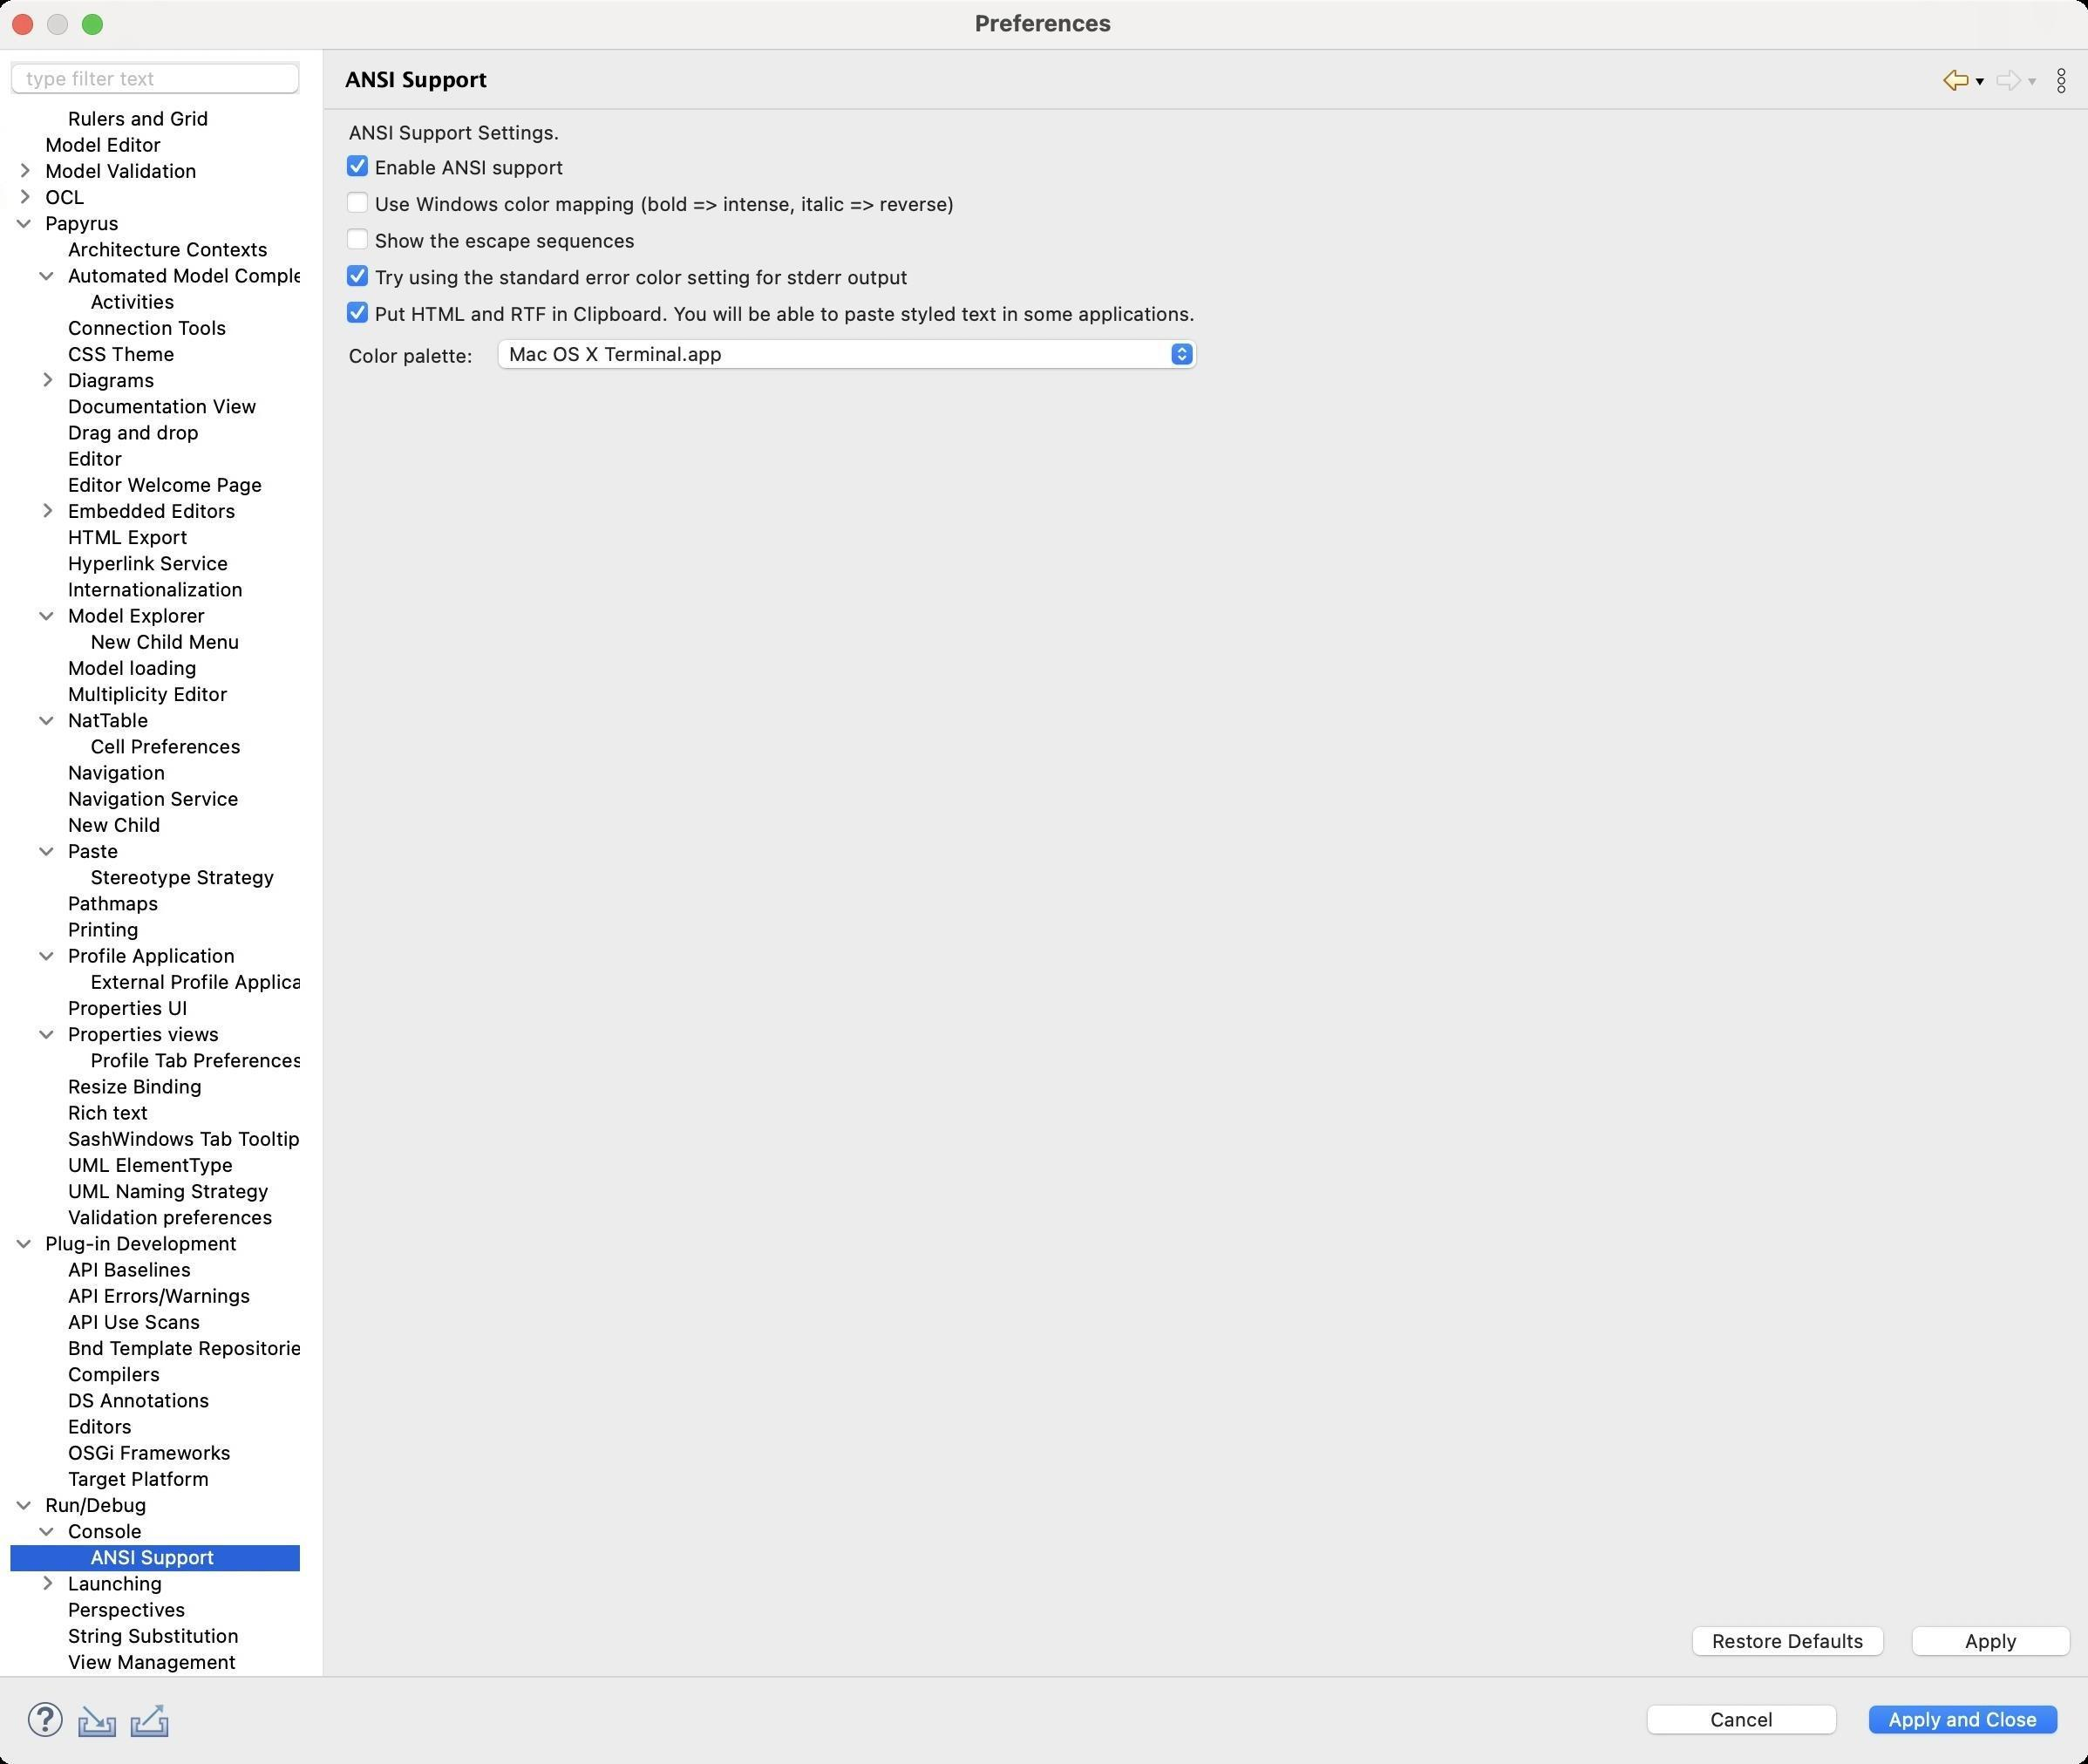
Accessibility tree:
{"name": "Preferences", "role": "AXWindow", "description": null, "role_description": "standard window", "value": null, "position": "480.00;38.00", "size": "1199;1012", "children": [{"name": "Apply_and_Close", "role": "AXButton", "description": null, "role_description": "button", "value": null, "position": "1067.00;974.00", "size": "120;27", "children": []}, {"name": "Cancel", "role": "AXButton", "description": null, "role_description": "button", "value": null, "position": "940.00;974.00", "size": "120;27", "children": []}, {"name": null, "role": "AXToolbar", "description": null, "role_description": "toolbar", "value": null, "position": "12.00;972.00", "size": "90;30", "children": [{"name": "Help", "role": "AXCheckBox", "description": null, "role_description": "checkbox", "value": 0, "position": "12.00;972.00", "size": "30;30", "children": []}, {"name": "Import", "role": "AXButton", "description": null, "role_description": "button", "value": null, "position": "42.00;972.00", "size": "30;30", "children": []}, {"name": "Export", "role": "AXButton", "description": null, "role_description": "button", "value": null, "position": "72.00;972.00", "size": "30;30", "children": []}]}, {"name": null, "role": "AXScrollArea", "description": null, "role_description": "scroll area", "value": null, "position": "199.00;69.00", "size": "995;887", "children": [{"name": "Apply", "role": "AXButton", "description": null, "role_description": "button", "value": null, "position": "1092.00;929.00", "size": "102;27", "children": []}, {"name": "Restore_Defaults", "role": "AXButton", "description": null, "role_description": "button", "value": null, "position": "966.00;929.00", "size": "121;27", "children": []}, {"name": null, "role": "AXPopUpButton", "description": null, "role_description": "pop up button", "value": "Mac OS X Terminal.app", "position": "283.00;193.00", "size": "408;22", "children": []}, {"name": null, "role": "AXStaticText", "description": null, "role_description": "text", "value": "Color palette:", "position": "199.00;197.00", "size": "76;14", "children": []}, {"name": "Put_HTML_and_RTF_in_Clipboard._You_will_be_able_to_paste_styled_text_in_some_applications.", "role": "AXCheckBox", "description": null, "role_description": "checkbox", "value": 1, "position": "199.00;172.00", "size": "492;16", "children": []}, {"name": "Try_using_the_standard_error_color_setting_for_stderr_output", "role": "AXCheckBox", "description": null, "role_description": "checkbox", "value": 1, "position": "199.00;151.00", "size": "327;16", "children": []}, {"name": "Show_the_escape_sequences", "role": "AXCheckBox", "description": null, "role_description": "checkbox", "value": 0, "position": "199.00;130.00", "size": "171;16", "children": []}, {"name": "Use_Windows_color_mapping_(bold_=>_intense,_italic_=>_reverse)", "role": "AXCheckBox", "description": null, "role_description": "checkbox", "value": 0, "position": "199.00;109.00", "size": "354;16", "children": []}, {"name": "Enable_ANSI_support", "role": "AXCheckBox", "description": null, "role_description": "checkbox", "value": 1, "position": "199.00;88.00", "size": "130;16", "children": []}, {"name": null, "role": "AXStaticText", "description": null, "role_description": "text", "value": "ANSI Support Settings.", "position": "199.00;69.00", "size": "995;14", "children": []}]}, {"name": null, "role": "AXToolbar", "description": "", "role_description": "toolbar", "value": null, "position": "1112.00;35.00", "size": "82;22", "children": [{"name": "Back_to_Console", "role": "AXMenuButton", "description": null, "role_description": "menu button", "value": null, "position": "1112.00;35.00", "size": "22;22", "children": []}, {"name": "Forward", "role": "AXMenuButton", "description": null, "role_description": "menu button", "value": null, "position": "1142.00;35.00", "size": "22;22", "children": []}, {"name": "Additional_Dialog_Actions", "role": "AXButton", "description": null, "role_description": "button", "value": null, "position": "1172.00;35.00", "size": "22;22", "children": []}]}, {"name": null, "role": "AXStaticText", "description": "", "role_description": "text", "value": "ANSI Support", "position": "196.00;35.00", "size": "909;21", "children": []}, {"name": null, "role": "AXSplitter", "description": null, "role_description": "splitter", "value": 180, "position": "180.00;28.00", "size": "5;933", "children": []}, {"name": null, "role": "AXScrollArea", "description": null, "role_description": "scroll area", "value": null, "position": "7.00;59.00", "size": "166;902", "children": [{"name": null, "role": "AXOutline", "description": null, "role_description": "outline", "value": null, "position": "7.00;-629.00", "size": "217;1605", "children": [{"name": null, "role": "AXRow", "description": null, "role_description": "outline row", "value": null, "position": "7.00;-629.00", "size": "217;15", "children": [{"name": null, "role": "AXGroup", "description": null, "role_description": "group", "value": null, "position": "7.00;-629.00", "size": "217;15", "children": [{"name": null, "role": "AXDisclosureTriangle", "description": null, "role_description": "disclosure triangle", "value": 0, "position": "9.00;-629.00", "size": "12;14", "children": []}, {"name": null, "role": "AXStaticText", "description": null, "role_description": "text", "value": "General", "position": "25.00;-629.00", "size": "198;14", "children": []}]}]}, {"name": null, "role": "AXRow", "description": null, "role_description": "outline row", "value": null, "position": "7.00;-614.00", "size": "217;15", "children": [{"name": null, "role": "AXGroup", "description": null, "role_description": "group", "value": null, "position": "7.00;-614.00", "size": "217;15", "children": [{"name": null, "role": "AXDisclosureTriangle", "description": null, "role_description": "disclosure triangle", "value": 0, "position": "9.00;-614.00", "size": "12;14", "children": []}, {"name": null, "role": "AXStaticText", "description": null, "role_description": "text", "value": "Alf", "position": "25.00;-614.00", "size": "198;14", "children": []}]}]}, {"name": null, "role": "AXRow", "description": null, "role_description": "outline row", "value": null, "position": "7.00;-599.00", "size": "217;15", "children": [{"name": null, "role": "AXGroup", "description": null, "role_description": "group", "value": null, "position": "7.00;-599.00", "size": "217;15", "children": [{"name": null, "role": "AXDisclosureTriangle", "description": null, "role_description": "disclosure triangle", "value": 0, "position": "9.00;-599.00", "size": "12;14", "children": []}, {"name": null, "role": "AXStaticText", "description": null, "role_description": "text", "value": "Ant", "position": "25.00;-599.00", "size": "198;14", "children": []}]}]}, {"name": null, "role": "AXRow", "description": null, "role_description": "outline row", "value": null, "position": "7.00;-584.00", "size": "217;15", "children": [{"name": null, "role": "AXGroup", "description": null, "role_description": "group", "value": null, "position": "7.00;-584.00", "size": "217;15", "children": [{"name": null, "role": "AXDisclosureTriangle", "description": null, "role_description": "disclosure triangle", "value": 0, "position": "9.00;-584.00", "size": "12;14", "children": []}, {"name": null, "role": "AXStaticText", "description": null, "role_description": "text", "value": "Context", "position": "25.00;-584.00", "size": "198;14", "children": []}]}]}, {"name": null, "role": "AXRow", "description": null, "role_description": "outline row", "value": null, "position": "7.00;-569.00", "size": "217;15", "children": [{"name": null, "role": "AXGroup", "description": null, "role_description": "group", "value": null, "position": "7.00;-569.00", "size": "217;15", "children": [{"name": null, "role": "AXDisclosureTriangle", "description": null, "role_description": "disclosure triangle", "value": 0, "position": "9.00;-569.00", "size": "12;14", "children": []}, {"name": null, "role": "AXStaticText", "description": null, "role_description": "text", "value": "CSS", "position": "25.00;-569.00", "size": "198;14", "children": []}]}]}, {"name": null, "role": "AXRow", "description": null, "role_description": "outline row", "value": null, "position": "7.00;-554.00", "size": "217;15", "children": [{"name": null, "role": "AXGroup", "description": null, "role_description": "group", "value": null, "position": "7.00;-554.00", "size": "217;15", "children": [{"name": null, "role": "AXDisclosureTriangle", "description": null, "role_description": "disclosure triangle", "value": 0, "position": "9.00;-554.00", "size": "12;14", "children": []}, {"name": null, "role": "AXStaticText", "description": null, "role_description": "text", "value": "EMF Compare", "position": "25.00;-554.00", "size": "198;14", "children": []}]}]}, {"name": null, "role": "AXRow", "description": null, "role_description": "outline row", "value": null, "position": "7.00;-539.00", "size": "217;15", "children": [{"name": null, "role": "AXGroup", "description": null, "role_description": "group", "value": null, "position": "7.00;-539.00", "size": "217;15", "children": [{"name": null, "role": "AXDisclosureTriangle", "description": null, "role_description": "disclosure triangle", "value": 0, "position": "9.00;-539.00", "size": "12;14", "children": []}, {"name": null, "role": "AXStaticText", "description": null, "role_description": "text", "value": "Help", "position": "25.00;-539.00", "size": "198;14", "children": []}]}]}, {"name": null, "role": "AXRow", "description": null, "role_description": "outline row", "value": null, "position": "7.00;-524.00", "size": "217;15", "children": [{"name": null, "role": "AXGroup", "description": null, "role_description": "group", "value": null, "position": "7.00;-524.00", "size": "217;15", "children": [{"name": null, "role": "AXDisclosureTriangle", "description": null, "role_description": "disclosure triangle", "value": 0, "position": "9.00;-524.00", "size": "12;14", "children": []}, {"name": null, "role": "AXStaticText", "description": null, "role_description": "text", "value": "Install/Update", "position": "25.00;-524.00", "size": "198;14", "children": []}]}]}, {"name": null, "role": "AXRow", "description": null, "role_description": "outline row", "value": null, "position": "7.00;-509.00", "size": "217;15", "children": [{"name": null, "role": "AXGroup", "description": null, "role_description": "group", "value": null, "position": "7.00;-509.00", "size": "217;15", "children": [{"name": null, "role": "AXDisclosureTriangle", "description": null, "role_description": "disclosure triangle", "value": 1, "position": "9.00;-509.00", "size": "12;14", "children": []}, {"name": null, "role": "AXStaticText", "description": null, "role_description": "text", "value": "Java", "position": "25.00;-509.00", "size": "198;14", "children": []}]}]}, {"name": null, "role": "AXRow", "description": null, "role_description": "outline row", "value": null, "position": "7.00;-494.00", "size": "217;15", "children": [{"name": null, "role": "AXGroup", "description": null, "role_description": "group", "value": null, "position": "7.00;-494.00", "size": "217;15", "children": [{"name": null, "role": "AXDisclosureTriangle", "description": null, "role_description": "disclosure triangle", "value": 0, "position": "22.00;-494.00", "size": "12;14", "children": []}, {"name": null, "role": "AXStaticText", "description": null, "role_description": "text", "value": "Appearance", "position": "38.00;-494.00", "size": "185;14", "children": []}]}]}, {"name": null, "role": "AXRow", "description": null, "role_description": "outline row", "value": null, "position": "7.00;-479.00", "size": "217;15", "children": [{"name": null, "role": "AXGroup", "description": null, "role_description": "group", "value": null, "position": "7.00;-479.00", "size": "217;15", "children": [{"name": null, "role": "AXDisclosureTriangle", "description": null, "role_description": "disclosure triangle", "value": 0, "position": "22.00;-479.00", "size": "12;14", "children": []}, {"name": null, "role": "AXStaticText", "description": null, "role_description": "text", "value": "Build Path", "position": "38.00;-479.00", "size": "185;14", "children": []}]}]}, {"name": null, "role": "AXRow", "description": null, "role_description": "outline row", "value": null, "position": "7.00;-464.00", "size": "217;15", "children": [{"name": null, "role": "AXStaticText", "description": null, "role_description": "text", "value": "Bytecode Outline", "position": "38.00;-464.00", "size": "185;14", "children": []}]}, {"name": null, "role": "AXRow", "description": null, "role_description": "outline row", "value": null, "position": "7.00;-449.00", "size": "217;15", "children": [{"name": null, "role": "AXGroup", "description": null, "role_description": "group", "value": null, "position": "7.00;-449.00", "size": "217;15", "children": [{"name": null, "role": "AXDisclosureTriangle", "description": null, "role_description": "disclosure triangle", "value": 0, "position": "22.00;-449.00", "size": "12;14", "children": []}, {"name": null, "role": "AXStaticText", "description": null, "role_description": "text", "value": "Code Style", "position": "38.00;-449.00", "size": "185;14", "children": []}]}]}, {"name": null, "role": "AXRow", "description": null, "role_description": "outline row", "value": null, "position": "7.00;-434.00", "size": "217;15", "children": [{"name": null, "role": "AXGroup", "description": null, "role_description": "group", "value": null, "position": "7.00;-434.00", "size": "217;15", "children": [{"name": null, "role": "AXDisclosureTriangle", "description": null, "role_description": "disclosure triangle", "value": 1, "position": "22.00;-434.00", "size": "12;14", "children": []}, {"name": null, "role": "AXStaticText", "description": null, "role_description": "text", "value": "Compiler", "position": "38.00;-434.00", "size": "185;14", "children": []}]}]}, {"name": null, "role": "AXRow", "description": null, "role_description": "outline row", "value": null, "position": "7.00;-419.00", "size": "217;15", "children": [{"name": null, "role": "AXStaticText", "description": null, "role_description": "text", "value": "Building", "position": "51.00;-419.00", "size": "172;14", "children": []}]}, {"name": null, "role": "AXRow", "description": null, "role_description": "outline row", "value": null, "position": "7.00;-404.00", "size": "217;15", "children": [{"name": null, "role": "AXStaticText", "description": null, "role_description": "text", "value": "Errors/Warnings", "position": "51.00;-404.00", "size": "172;14", "children": []}]}, {"name": null, "role": "AXRow", "description": null, "role_description": "outline row", "value": null, "position": "7.00;-389.00", "size": "217;15", "children": [{"name": null, "role": "AXStaticText", "description": null, "role_description": "text", "value": "Javadoc", "position": "51.00;-389.00", "size": "172;14", "children": []}]}, {"name": null, "role": "AXRow", "description": null, "role_description": "outline row", "value": null, "position": "7.00;-374.00", "size": "217;15", "children": [{"name": null, "role": "AXStaticText", "description": null, "role_description": "text", "value": "Task Tags", "position": "51.00;-374.00", "size": "172;14", "children": []}]}, {"name": null, "role": "AXRow", "description": null, "role_description": "outline row", "value": null, "position": "7.00;-359.00", "size": "217;15", "children": [{"name": null, "role": "AXGroup", "description": null, "role_description": "group", "value": null, "position": "7.00;-359.00", "size": "217;15", "children": [{"name": null, "role": "AXDisclosureTriangle", "description": null, "role_description": "disclosure triangle", "value": 1, "position": "22.00;-359.00", "size": "12;14", "children": []}, {"name": null, "role": "AXStaticText", "description": null, "role_description": "text", "value": "Debug", "position": "38.00;-359.00", "size": "185;14", "children": []}]}]}, {"name": null, "role": "AXRow", "description": null, "role_description": "outline row", "value": null, "position": "7.00;-344.00", "size": "217;15", "children": [{"name": null, "role": "AXStaticText", "description": null, "role_description": "text", "value": "Detail Formatters", "position": "51.00;-344.00", "size": "172;14", "children": []}]}, {"name": null, "role": "AXRow", "description": null, "role_description": "outline row", "value": null, "position": "7.00;-329.00", "size": "217;15", "children": [{"name": null, "role": "AXStaticText", "description": null, "role_description": "text", "value": "Heap Walking", "position": "51.00;-329.00", "size": "172;14", "children": []}]}, {"name": null, "role": "AXRow", "description": null, "role_description": "outline row", "value": null, "position": "7.00;-314.00", "size": "217;15", "children": [{"name": null, "role": "AXStaticText", "description": null, "role_description": "text", "value": "Logical Structures", "position": "51.00;-314.00", "size": "172;14", "children": []}]}, {"name": null, "role": "AXRow", "description": null, "role_description": "outline row", "value": null, "position": "7.00;-299.00", "size": "217;15", "children": [{"name": null, "role": "AXStaticText", "description": null, "role_description": "text", "value": "Primitive Display Options", "position": "51.00;-299.00", "size": "172;14", "children": []}]}, {"name": null, "role": "AXRow", "description": null, "role_description": "outline row", "value": null, "position": "7.00;-284.00", "size": "217;15", "children": [{"name": null, "role": "AXStaticText", "description": null, "role_description": "text", "value": "Step Filtering", "position": "51.00;-284.00", "size": "172;14", "children": []}]}, {"name": null, "role": "AXRow", "description": null, "role_description": "outline row", "value": null, "position": "7.00;-269.00", "size": "217;15", "children": [{"name": null, "role": "AXGroup", "description": null, "role_description": "group", "value": null, "position": "7.00;-269.00", "size": "217;15", "children": [{"name": null, "role": "AXDisclosureTriangle", "description": null, "role_description": "disclosure triangle", "value": 1, "position": "22.00;-269.00", "size": "12;14", "children": []}, {"name": null, "role": "AXStaticText", "description": null, "role_description": "text", "value": "Editor", "position": "38.00;-269.00", "size": "185;14", "children": []}]}]}, {"name": null, "role": "AXRow", "description": null, "role_description": "outline row", "value": null, "position": "7.00;-254.00", "size": "217;15", "children": [{"name": null, "role": "AXStaticText", "description": null, "role_description": "text", "value": "Code Minings", "position": "51.00;-254.00", "size": "172;14", "children": []}]}, {"name": null, "role": "AXRow", "description": null, "role_description": "outline row", "value": null, "position": "7.00;-239.00", "size": "217;15", "children": [{"name": null, "role": "AXGroup", "description": null, "role_description": "group", "value": null, "position": "7.00;-239.00", "size": "217;15", "children": [{"name": null, "role": "AXDisclosureTriangle", "description": null, "role_description": "disclosure triangle", "value": 1, "position": "35.00;-239.00", "size": "12;14", "children": []}, {"name": null, "role": "AXStaticText", "description": null, "role_description": "text", "value": "Content Assist", "position": "51.00;-239.00", "size": "172;14", "children": []}]}]}, {"name": null, "role": "AXRow", "description": null, "role_description": "outline row", "value": null, "position": "7.00;-224.00", "size": "217;15", "children": [{"name": null, "role": "AXStaticText", "description": null, "role_description": "text", "value": "Advanced", "position": "64.00;-224.00", "size": "159;14", "children": []}]}, {"name": null, "role": "AXRow", "description": null, "role_description": "outline row", "value": null, "position": "7.00;-209.00", "size": "217;15", "children": [{"name": null, "role": "AXStaticText", "description": null, "role_description": "text", "value": "Favorites", "position": "64.00;-209.00", "size": "159;14", "children": []}]}, {"name": null, "role": "AXRow", "description": null, "role_description": "outline row", "value": null, "position": "7.00;-194.00", "size": "217;15", "children": [{"name": null, "role": "AXStaticText", "description": null, "role_description": "text", "value": "Folding", "position": "51.00;-194.00", "size": "172;14", "children": []}]}, {"name": null, "role": "AXRow", "description": null, "role_description": "outline row", "value": null, "position": "7.00;-179.00", "size": "217;15", "children": [{"name": null, "role": "AXStaticText", "description": null, "role_description": "text", "value": "Hovers", "position": "51.00;-179.00", "size": "172;14", "children": []}]}, {"name": null, "role": "AXRow", "description": null, "role_description": "outline row", "value": null, "position": "7.00;-164.00", "size": "217;15", "children": [{"name": null, "role": "AXStaticText", "description": null, "role_description": "text", "value": "Mark Occurrences", "position": "51.00;-164.00", "size": "172;14", "children": []}]}, {"name": null, "role": "AXRow", "description": null, "role_description": "outline row", "value": null, "position": "7.00;-149.00", "size": "217;15", "children": [{"name": null, "role": "AXStaticText", "description": null, "role_description": "text", "value": "Save Actions", "position": "51.00;-149.00", "size": "172;14", "children": []}]}, {"name": null, "role": "AXRow", "description": null, "role_description": "outline row", "value": null, "position": "7.00;-134.00", "size": "217;15", "children": [{"name": null, "role": "AXStaticText", "description": null, "role_description": "text", "value": "Syntax Coloring", "position": "51.00;-134.00", "size": "172;14", "children": []}]}, {"name": null, "role": "AXRow", "description": null, "role_description": "outline row", "value": null, "position": "7.00;-119.00", "size": "217;15", "children": [{"name": null, "role": "AXStaticText", "description": null, "role_description": "text", "value": "Templates", "position": "51.00;-119.00", "size": "172;14", "children": []}]}, {"name": null, "role": "AXRow", "description": null, "role_description": "outline row", "value": null, "position": "7.00;-104.00", "size": "217;15", "children": [{"name": null, "role": "AXStaticText", "description": null, "role_description": "text", "value": "Typing", "position": "51.00;-104.00", "size": "172;14", "children": []}]}, {"name": null, "role": "AXRow", "description": null, "role_description": "outline row", "value": null, "position": "7.00;-89.00", "size": "217;15", "children": [{"name": null, "role": "AXGroup", "description": null, "role_description": "group", "value": null, "position": "7.00;-89.00", "size": "217;15", "children": [{"name": null, "role": "AXDisclosureTriangle", "description": null, "role_description": "disclosure triangle", "value": 1, "position": "22.00;-89.00", "size": "12;14", "children": []}, {"name": null, "role": "AXStaticText", "description": null, "role_description": "text", "value": "Installed JREs", "position": "38.00;-89.00", "size": "185;14", "children": []}]}]}, {"name": null, "role": "AXRow", "description": null, "role_description": "outline row", "value": null, "position": "7.00;-74.00", "size": "217;15", "children": [{"name": null, "role": "AXStaticText", "description": null, "role_description": "text", "value": "Execution Environments", "position": "51.00;-74.00", "size": "172;14", "children": []}]}, {"name": null, "role": "AXRow", "description": null, "role_description": "outline row", "value": null, "position": "7.00;-59.00", "size": "217;15", "children": [{"name": null, "role": "AXStaticText", "description": null, "role_description": "text", "value": "JUnit", "position": "38.00;-59.00", "size": "185;14", "children": []}]}, {"name": null, "role": "AXRow", "description": null, "role_description": "outline row", "value": null, "position": "7.00;-44.00", "size": "217;15", "children": [{"name": null, "role": "AXStaticText", "description": null, "role_description": "text", "value": "Launching", "position": "38.00;-44.00", "size": "185;14", "children": []}]}, {"name": null, "role": "AXRow", "description": null, "role_description": "outline row", "value": null, "position": "7.00;-29.00", "size": "217;15", "children": [{"name": null, "role": "AXStaticText", "description": null, "role_description": "text", "value": "Properties Files Editor", "position": "38.00;-29.00", "size": "185;14", "children": []}]}, {"name": null, "role": "AXRow", "description": null, "role_description": "outline row", "value": null, "position": "7.00;-14.00", "size": "217;15", "children": [{"name": null, "role": "AXGroup", "description": null, "role_description": "group", "value": null, "position": "7.00;-14.00", "size": "217;15", "children": [{"name": null, "role": "AXDisclosureTriangle", "description": null, "role_description": "disclosure triangle", "value": 1, "position": "9.00;-14.00", "size": "12;14", "children": []}, {"name": null, "role": "AXStaticText", "description": null, "role_description": "text", "value": "Logic Diagrams", "position": "25.00;-14.00", "size": "198;14", "children": []}]}]}, {"name": null, "role": "AXRow", "description": null, "role_description": "outline row", "value": null, "position": "7.00;1.00", "size": "217;15", "children": [{"name": null, "role": "AXGroup", "description": null, "role_description": "group", "value": null, "position": "7.00;1.00", "size": "217;15", "children": [{"name": null, "role": "AXDisclosureTriangle", "description": null, "role_description": "disclosure triangle", "value": 1, "position": "22.00;1.00", "size": "12;14", "children": []}, {"name": null, "role": "AXStaticText", "description": null, "role_description": "text", "value": "Appearance", "position": "38.00;1.00", "size": "185;14", "children": []}]}]}, {"name": null, "role": "AXRow", "description": null, "role_description": "outline row", "value": null, "position": "7.00;16.00", "size": "217;15", "children": [{"name": null, "role": "AXStaticText", "description": null, "role_description": "text", "value": "Connections", "position": "51.00;16.00", "size": "172;14", "children": []}]}, {"name": null, "role": "AXRow", "description": null, "role_description": "outline row", "value": null, "position": "7.00;31.00", "size": "217;15", "children": [{"name": null, "role": "AXStaticText", "description": null, "role_description": "text", "value": "Path Maps", "position": "38.00;31.00", "size": "185;14", "children": []}]}, {"name": null, "role": "AXRow", "description": null, "role_description": "outline row", "value": null, "position": "7.00;46.00", "size": "217;15", "children": [{"name": null, "role": "AXStaticText", "description": null, "role_description": "text", "value": "Printing", "position": "38.00;46.00", "size": "185;14", "children": []}]}, {"name": null, "role": "AXRow", "description": null, "role_description": "outline row", "value": null, "position": "7.00;61.00", "size": "217;15", "children": [{"name": null, "role": "AXStaticText", "description": null, "role_description": "text", "value": "Rulers and Grid", "position": "38.00;61.00", "size": "185;14", "children": []}]}, {"name": null, "role": "AXRow", "description": null, "role_description": "outline row", "value": null, "position": "7.00;76.00", "size": "217;15", "children": [{"name": null, "role": "AXStaticText", "description": null, "role_description": "text", "value": "Model Editor", "position": "25.00;76.00", "size": "198;14", "children": []}]}, {"name": null, "role": "AXRow", "description": null, "role_description": "outline row", "value": null, "position": "7.00;91.00", "size": "217;15", "children": [{"name": null, "role": "AXGroup", "description": null, "role_description": "group", "value": null, "position": "7.00;91.00", "size": "217;15", "children": [{"name": null, "role": "AXDisclosureTriangle", "description": null, "role_description": "disclosure triangle", "value": 0, "position": "9.00;91.00", "size": "12;14", "children": []}, {"name": null, "role": "AXStaticText", "description": null, "role_description": "text", "value": "Model Validation", "position": "25.00;91.00", "size": "198;14", "children": []}]}]}, {"name": null, "role": "AXRow", "description": null, "role_description": "outline row", "value": null, "position": "7.00;106.00", "size": "217;15", "children": [{"name": null, "role": "AXGroup", "description": null, "role_description": "group", "value": null, "position": "7.00;106.00", "size": "217;15", "children": [{"name": null, "role": "AXDisclosureTriangle", "description": null, "role_description": "disclosure triangle", "value": 0, "position": "9.00;106.00", "size": "12;14", "children": []}, {"name": null, "role": "AXStaticText", "description": null, "role_description": "text", "value": "OCL", "position": "25.00;106.00", "size": "198;14", "children": []}]}]}, {"name": null, "role": "AXRow", "description": null, "role_description": "outline row", "value": null, "position": "7.00;121.00", "size": "217;15", "children": [{"name": null, "role": "AXGroup", "description": null, "role_description": "group", "value": null, "position": "7.00;121.00", "size": "217;15", "children": [{"name": null, "role": "AXDisclosureTriangle", "description": null, "role_description": "disclosure triangle", "value": 1, "position": "9.00;121.00", "size": "12;14", "children": []}, {"name": null, "role": "AXStaticText", "description": null, "role_description": "text", "value": "Papyrus", "position": "25.00;121.00", "size": "198;14", "children": []}]}]}, {"name": null, "role": "AXRow", "description": null, "role_description": "outline row", "value": null, "position": "7.00;136.00", "size": "217;15", "children": [{"name": null, "role": "AXStaticText", "description": null, "role_description": "text", "value": "Architecture Contexts", "position": "38.00;136.00", "size": "185;14", "children": []}]}, {"name": null, "role": "AXRow", "description": null, "role_description": "outline row", "value": null, "position": "7.00;151.00", "size": "217;15", "children": [{"name": null, "role": "AXGroup", "description": null, "role_description": "group", "value": null, "position": "7.00;151.00", "size": "217;15", "children": [{"name": null, "role": "AXDisclosureTriangle", "description": null, "role_description": "disclosure triangle", "value": 1, "position": "22.00;151.00", "size": "12;14", "children": []}, {"name": null, "role": "AXStaticText", "description": null, "role_description": "text", "value": "Automated Model Completion", "position": "38.00;151.00", "size": "185;14", "children": []}]}]}, {"name": null, "role": "AXRow", "description": null, "role_description": "outline row", "value": null, "position": "7.00;166.00", "size": "217;15", "children": [{"name": null, "role": "AXStaticText", "description": null, "role_description": "text", "value": "Activities", "position": "51.00;166.00", "size": "172;14", "children": []}]}, {"name": null, "role": "AXRow", "description": null, "role_description": "outline row", "value": null, "position": "7.00;181.00", "size": "217;15", "children": [{"name": null, "role": "AXStaticText", "description": null, "role_description": "text", "value": "Connection Tools", "position": "38.00;181.00", "size": "185;14", "children": []}]}, {"name": null, "role": "AXRow", "description": null, "role_description": "outline row", "value": null, "position": "7.00;196.00", "size": "217;15", "children": [{"name": null, "role": "AXStaticText", "description": null, "role_description": "text", "value": "CSS Theme", "position": "38.00;196.00", "size": "185;14", "children": []}]}, {"name": null, "role": "AXRow", "description": null, "role_description": "outline row", "value": null, "position": "7.00;211.00", "size": "217;15", "children": [{"name": null, "role": "AXGroup", "description": null, "role_description": "group", "value": null, "position": "7.00;211.00", "size": "217;15", "children": [{"name": null, "role": "AXDisclosureTriangle", "description": null, "role_description": "disclosure triangle", "value": 0, "position": "22.00;211.00", "size": "12;14", "children": []}, {"name": null, "role": "AXStaticText", "description": null, "role_description": "text", "value": "Diagrams", "position": "38.00;211.00", "size": "185;14", "children": []}]}]}, {"name": null, "role": "AXRow", "description": null, "role_description": "outline row", "value": null, "position": "7.00;226.00", "size": "217;15", "children": [{"name": null, "role": "AXStaticText", "description": null, "role_description": "text", "value": "Documentation View", "position": "38.00;226.00", "size": "185;14", "children": []}]}, {"name": null, "role": "AXRow", "description": null, "role_description": "outline row", "value": null, "position": "7.00;241.00", "size": "217;15", "children": [{"name": null, "role": "AXStaticText", "description": null, "role_description": "text", "value": "Drag and drop", "position": "38.00;241.00", "size": "185;14", "children": []}]}, {"name": null, "role": "AXRow", "description": null, "role_description": "outline row", "value": null, "position": "7.00;256.00", "size": "217;15", "children": [{"name": null, "role": "AXStaticText", "description": null, "role_description": "text", "value": "Editor", "position": "38.00;256.00", "size": "185;14", "children": []}]}, {"name": null, "role": "AXRow", "description": null, "role_description": "outline row", "value": null, "position": "7.00;271.00", "size": "217;15", "children": [{"name": null, "role": "AXStaticText", "description": null, "role_description": "text", "value": "Editor Welcome Page", "position": "38.00;271.00", "size": "185;14", "children": []}]}, {"name": null, "role": "AXRow", "description": null, "role_description": "outline row", "value": null, "position": "7.00;286.00", "size": "217;15", "children": [{"name": null, "role": "AXGroup", "description": null, "role_description": "group", "value": null, "position": "7.00;286.00", "size": "217;15", "children": [{"name": null, "role": "AXDisclosureTriangle", "description": null, "role_description": "disclosure triangle", "value": 0, "position": "22.00;286.00", "size": "12;14", "children": []}, {"name": null, "role": "AXStaticText", "description": null, "role_description": "text", "value": "Embedded Editors", "position": "38.00;286.00", "size": "185;14", "children": []}]}]}, {"name": null, "role": "AXRow", "description": null, "role_description": "outline row", "value": null, "position": "7.00;301.00", "size": "217;15", "children": [{"name": null, "role": "AXStaticText", "description": null, "role_description": "text", "value": "HTML Export", "position": "38.00;301.00", "size": "185;14", "children": []}]}, {"name": null, "role": "AXRow", "description": null, "role_description": "outline row", "value": null, "position": "7.00;316.00", "size": "217;15", "children": [{"name": null, "role": "AXStaticText", "description": null, "role_description": "text", "value": "Hyperlink Service", "position": "38.00;316.00", "size": "185;14", "children": []}]}, {"name": null, "role": "AXRow", "description": null, "role_description": "outline row", "value": null, "position": "7.00;331.00", "size": "217;15", "children": [{"name": null, "role": "AXStaticText", "description": null, "role_description": "text", "value": "Internationalization", "position": "38.00;331.00", "size": "185;14", "children": []}]}, {"name": null, "role": "AXRow", "description": null, "role_description": "outline row", "value": null, "position": "7.00;346.00", "size": "217;15", "children": [{"name": null, "role": "AXGroup", "description": null, "role_description": "group", "value": null, "position": "7.00;346.00", "size": "217;15", "children": [{"name": null, "role": "AXDisclosureTriangle", "description": null, "role_description": "disclosure triangle", "value": 1, "position": "22.00;346.00", "size": "12;14", "children": []}, {"name": null, "role": "AXStaticText", "description": null, "role_description": "text", "value": "Model Explorer", "position": "38.00;346.00", "size": "185;14", "children": []}]}]}, {"name": null, "role": "AXRow", "description": null, "role_description": "outline row", "value": null, "position": "7.00;361.00", "size": "217;15", "children": [{"name": null, "role": "AXStaticText", "description": null, "role_description": "text", "value": "New Child Menu", "position": "51.00;361.00", "size": "172;14", "children": []}]}, {"name": null, "role": "AXRow", "description": null, "role_description": "outline row", "value": null, "position": "7.00;376.00", "size": "217;15", "children": [{"name": null, "role": "AXStaticText", "description": null, "role_description": "text", "value": "Model loading", "position": "38.00;376.00", "size": "185;14", "children": []}]}, {"name": null, "role": "AXRow", "description": null, "role_description": "outline row", "value": null, "position": "7.00;391.00", "size": "217;15", "children": [{"name": null, "role": "AXStaticText", "description": null, "role_description": "text", "value": "Multiplicity Editor", "position": "38.00;391.00", "size": "185;14", "children": []}]}, {"name": null, "role": "AXRow", "description": null, "role_description": "outline row", "value": null, "position": "7.00;406.00", "size": "217;15", "children": [{"name": null, "role": "AXGroup", "description": null, "role_description": "group", "value": null, "position": "7.00;406.00", "size": "217;15", "children": [{"name": null, "role": "AXDisclosureTriangle", "description": null, "role_description": "disclosure triangle", "value": 1, "position": "22.00;406.00", "size": "12;14", "children": []}, {"name": null, "role": "AXStaticText", "description": null, "role_description": "text", "value": "NatTable", "position": "38.00;406.00", "size": "185;14", "children": []}]}]}, {"name": null, "role": "AXRow", "description": null, "role_description": "outline row", "value": null, "position": "7.00;421.00", "size": "217;15", "children": [{"name": null, "role": "AXStaticText", "description": null, "role_description": "text", "value": "Cell Preferences", "position": "51.00;421.00", "size": "172;14", "children": []}]}, {"name": null, "role": "AXRow", "description": null, "role_description": "outline row", "value": null, "position": "7.00;436.00", "size": "217;15", "children": [{"name": null, "role": "AXStaticText", "description": null, "role_description": "text", "value": "Navigation", "position": "38.00;436.00", "size": "185;14", "children": []}]}, {"name": null, "role": "AXRow", "description": null, "role_description": "outline row", "value": null, "position": "7.00;451.00", "size": "217;15", "children": [{"name": null, "role": "AXStaticText", "description": null, "role_description": "text", "value": "Navigation Service", "position": "38.00;451.00", "size": "185;14", "children": []}]}, {"name": null, "role": "AXRow", "description": null, "role_description": "outline row", "value": null, "position": "7.00;466.00", "size": "217;15", "children": [{"name": null, "role": "AXStaticText", "description": null, "role_description": "text", "value": "New Child", "position": "38.00;466.00", "size": "185;14", "children": []}]}, {"name": null, "role": "AXRow", "description": null, "role_description": "outline row", "value": null, "position": "7.00;481.00", "size": "217;15", "children": [{"name": null, "role": "AXGroup", "description": null, "role_description": "group", "value": null, "position": "7.00;481.00", "size": "217;15", "children": [{"name": null, "role": "AXDisclosureTriangle", "description": null, "role_description": "disclosure triangle", "value": 1, "position": "22.00;481.00", "size": "12;14", "children": []}, {"name": null, "role": "AXStaticText", "description": null, "role_description": "text", "value": "Paste", "position": "38.00;481.00", "size": "185;14", "children": []}]}]}, {"name": null, "role": "AXRow", "description": null, "role_description": "outline row", "value": null, "position": "7.00;496.00", "size": "217;15", "children": [{"name": null, "role": "AXStaticText", "description": null, "role_description": "text", "value": "Stereotype Strategy", "position": "51.00;496.00", "size": "172;14", "children": []}]}, {"name": null, "role": "AXRow", "description": null, "role_description": "outline row", "value": null, "position": "7.00;511.00", "size": "217;15", "children": [{"name": null, "role": "AXStaticText", "description": null, "role_description": "text", "value": "Pathmaps", "position": "38.00;511.00", "size": "185;14", "children": []}]}, {"name": null, "role": "AXRow", "description": null, "role_description": "outline row", "value": null, "position": "7.00;526.00", "size": "217;15", "children": [{"name": null, "role": "AXStaticText", "description": null, "role_description": "text", "value": "Printing", "position": "38.00;526.00", "size": "185;14", "children": []}]}, {"name": null, "role": "AXRow", "description": null, "role_description": "outline row", "value": null, "position": "7.00;541.00", "size": "217;15", "children": [{"name": null, "role": "AXGroup", "description": null, "role_description": "group", "value": null, "position": "7.00;541.00", "size": "217;15", "children": [{"name": null, "role": "AXDisclosureTriangle", "description": null, "role_description": "disclosure triangle", "value": 1, "position": "22.00;541.00", "size": "12;14", "children": []}, {"name": null, "role": "AXStaticText", "description": null, "role_description": "text", "value": "Profile Application", "position": "38.00;541.00", "size": "185;14", "children": []}]}]}, {"name": null, "role": "AXRow", "description": null, "role_description": "outline row", "value": null, "position": "7.00;556.00", "size": "217;15", "children": [{"name": null, "role": "AXStaticText", "description": null, "role_description": "text", "value": "External Profile Applications tool", "position": "51.00;556.00", "size": "172;14", "children": []}]}, {"name": null, "role": "AXRow", "description": null, "role_description": "outline row", "value": null, "position": "7.00;571.00", "size": "217;15", "children": [{"name": null, "role": "AXStaticText", "description": null, "role_description": "text", "value": "Properties UI", "position": "38.00;571.00", "size": "185;14", "children": []}]}, {"name": null, "role": "AXRow", "description": null, "role_description": "outline row", "value": null, "position": "7.00;586.00", "size": "217;15", "children": [{"name": null, "role": "AXGroup", "description": null, "role_description": "group", "value": null, "position": "7.00;586.00", "size": "217;15", "children": [{"name": null, "role": "AXDisclosureTriangle", "description": null, "role_description": "disclosure triangle", "value": 1, "position": "22.00;586.00", "size": "12;14", "children": []}, {"name": null, "role": "AXStaticText", "description": null, "role_description": "text", "value": "Properties views", "position": "38.00;586.00", "size": "185;14", "children": []}]}]}, {"name": null, "role": "AXRow", "description": null, "role_description": "outline row", "value": null, "position": "7.00;601.00", "size": "217;15", "children": [{"name": null, "role": "AXStaticText", "description": null, "role_description": "text", "value": "Profile Tab Preferences", "position": "51.00;601.00", "size": "172;14", "children": []}]}, {"name": null, "role": "AXRow", "description": null, "role_description": "outline row", "value": null, "position": "7.00;616.00", "size": "217;15", "children": [{"name": null, "role": "AXStaticText", "description": null, "role_description": "text", "value": "Resize Binding", "position": "38.00;616.00", "size": "185;14", "children": []}]}, {"name": null, "role": "AXRow", "description": null, "role_description": "outline row", "value": null, "position": "7.00;631.00", "size": "217;15", "children": [{"name": null, "role": "AXStaticText", "description": null, "role_description": "text", "value": "Rich text", "position": "38.00;631.00", "size": "185;14", "children": []}]}, {"name": null, "role": "AXRow", "description": null, "role_description": "outline row", "value": null, "position": "7.00;646.00", "size": "217;15", "children": [{"name": null, "role": "AXStaticText", "description": null, "role_description": "text", "value": "SashWindows Tab Tooltips", "position": "38.00;646.00", "size": "185;14", "children": []}]}, {"name": null, "role": "AXRow", "description": null, "role_description": "outline row", "value": null, "position": "7.00;661.00", "size": "217;15", "children": [{"name": null, "role": "AXStaticText", "description": null, "role_description": "text", "value": "UML ElementType", "position": "38.00;661.00", "size": "185;14", "children": []}]}, {"name": null, "role": "AXRow", "description": null, "role_description": "outline row", "value": null, "position": "7.00;676.00", "size": "217;15", "children": [{"name": null, "role": "AXStaticText", "description": null, "role_description": "text", "value": "UML Naming Strategy", "position": "38.00;676.00", "size": "185;14", "children": []}]}, {"name": null, "role": "AXRow", "description": null, "role_description": "outline row", "value": null, "position": "7.00;691.00", "size": "217;15", "children": [{"name": null, "role": "AXStaticText", "description": null, "role_description": "text", "value": "Validation preferences", "position": "38.00;691.00", "size": "185;14", "children": []}]}, {"name": null, "role": "AXRow", "description": null, "role_description": "outline row", "value": null, "position": "7.00;706.00", "size": "217;15", "children": [{"name": null, "role": "AXGroup", "description": null, "role_description": "group", "value": null, "position": "7.00;706.00", "size": "217;15", "children": [{"name": null, "role": "AXDisclosureTriangle", "description": null, "role_description": "disclosure triangle", "value": 1, "position": "9.00;706.00", "size": "12;14", "children": []}, {"name": null, "role": "AXStaticText", "description": null, "role_description": "text", "value": "Plug-in Development", "position": "25.00;706.00", "size": "198;14", "children": []}]}]}, {"name": null, "role": "AXRow", "description": null, "role_description": "outline row", "value": null, "position": "7.00;721.00", "size": "217;15", "children": [{"name": null, "role": "AXStaticText", "description": null, "role_description": "text", "value": "API Baselines", "position": "38.00;721.00", "size": "185;14", "children": []}]}, {"name": null, "role": "AXRow", "description": null, "role_description": "outline row", "value": null, "position": "7.00;736.00", "size": "217;15", "children": [{"name": null, "role": "AXStaticText", "description": null, "role_description": "text", "value": "API Errors/Warnings", "position": "38.00;736.00", "size": "185;14", "children": []}]}, {"name": null, "role": "AXRow", "description": null, "role_description": "outline row", "value": null, "position": "7.00;751.00", "size": "217;15", "children": [{"name": null, "role": "AXStaticText", "description": null, "role_description": "text", "value": "API Use Scans", "position": "38.00;751.00", "size": "185;14", "children": []}]}, {"name": null, "role": "AXRow", "description": null, "role_description": "outline row", "value": null, "position": "7.00;766.00", "size": "217;15", "children": [{"name": null, "role": "AXStaticText", "description": null, "role_description": "text", "value": "Bnd Template Repositories", "position": "38.00;766.00", "size": "185;14", "children": []}]}, {"name": null, "role": "AXRow", "description": null, "role_description": "outline row", "value": null, "position": "7.00;781.00", "size": "217;15", "children": [{"name": null, "role": "AXStaticText", "description": null, "role_description": "text", "value": "Compilers", "position": "38.00;781.00", "size": "185;14", "children": []}]}, {"name": null, "role": "AXRow", "description": null, "role_description": "outline row", "value": null, "position": "7.00;796.00", "size": "217;15", "children": [{"name": null, "role": "AXStaticText", "description": null, "role_description": "text", "value": "DS Annotations", "position": "38.00;796.00", "size": "185;14", "children": []}]}, {"name": null, "role": "AXRow", "description": null, "role_description": "outline row", "value": null, "position": "7.00;811.00", "size": "217;15", "children": [{"name": null, "role": "AXStaticText", "description": null, "role_description": "text", "value": "Editors", "position": "38.00;811.00", "size": "185;14", "children": []}]}, {"name": null, "role": "AXRow", "description": null, "role_description": "outline row", "value": null, "position": "7.00;826.00", "size": "217;15", "children": [{"name": null, "role": "AXStaticText", "description": null, "role_description": "text", "value": "OSGi Frameworks", "position": "38.00;826.00", "size": "185;14", "children": []}]}, {"name": null, "role": "AXRow", "description": null, "role_description": "outline row", "value": null, "position": "7.00;841.00", "size": "217;15", "children": [{"name": null, "role": "AXStaticText", "description": null, "role_description": "text", "value": "Target Platform", "position": "38.00;841.00", "size": "185;14", "children": []}]}, {"name": null, "role": "AXRow", "description": null, "role_description": "outline row", "value": null, "position": "7.00;856.00", "size": "217;15", "children": [{"name": null, "role": "AXGroup", "description": null, "role_description": "group", "value": null, "position": "7.00;856.00", "size": "217;15", "children": [{"name": null, "role": "AXDisclosureTriangle", "description": null, "role_description": "disclosure triangle", "value": 1, "position": "9.00;856.00", "size": "12;14", "children": []}, {"name": null, "role": "AXStaticText", "description": null, "role_description": "text", "value": "Run/Debug", "position": "25.00;856.00", "size": "198;14", "children": []}]}]}, {"name": null, "role": "AXRow", "description": null, "role_description": "outline row", "value": null, "position": "7.00;871.00", "size": "217;15", "children": [{"name": null, "role": "AXGroup", "description": null, "role_description": "group", "value": null, "position": "7.00;871.00", "size": "217;15", "children": [{"name": null, "role": "AXDisclosureTriangle", "description": null, "role_description": "disclosure triangle", "value": 1, "position": "22.00;871.00", "size": "12;14", "children": []}, {"name": null, "role": "AXStaticText", "description": null, "role_description": "text", "value": "Console", "position": "38.00;871.00", "size": "185;14", "children": []}]}]}, {"name": null, "role": "AXRow", "description": null, "role_description": "outline row", "value": null, "position": "7.00;886.00", "size": "217;15", "children": [{"name": null, "role": "AXStaticText", "description": null, "role_description": "text", "value": "ANSI Support", "position": "51.00;886.00", "size": "172;14", "children": []}]}, {"name": null, "role": "AXRow", "description": null, "role_description": "outline row", "value": null, "position": "7.00;901.00", "size": "217;15", "children": [{"name": null, "role": "AXGroup", "description": null, "role_description": "group", "value": null, "position": "7.00;901.00", "size": "217;15", "children": [{"name": null, "role": "AXDisclosureTriangle", "description": null, "role_description": "disclosure triangle", "value": 0, "position": "22.00;901.00", "size": "12;14", "children": []}, {"name": null, "role": "AXStaticText", "description": null, "role_description": "text", "value": "Launching", "position": "38.00;901.00", "size": "185;14", "children": []}]}]}, {"name": null, "role": "AXRow", "description": null, "role_description": "outline row", "value": null, "position": "7.00;916.00", "size": "217;15", "children": [{"name": null, "role": "AXStaticText", "description": null, "role_description": "text", "value": "Perspectives", "position": "38.00;916.00", "size": "185;14", "children": []}]}, {"name": null, "role": "AXRow", "description": null, "role_description": "outline row", "value": null, "position": "7.00;931.00", "size": "217;15", "children": [{"name": null, "role": "AXStaticText", "description": null, "role_description": "text", "value": "String Substitution", "position": "38.00;931.00", "size": "185;14", "children": []}]}, {"name": null, "role": "AXRow", "description": null, "role_description": "outline row", "value": null, "position": "7.00;946.00", "size": "217;15", "children": [{"name": null, "role": "AXStaticText", "description": null, "role_description": "text", "value": "View Management", "position": "38.00;946.00", "size": "185;14", "children": []}]}, {"name": null, "role": "AXRow", "description": null, "role_description": "outline row", "value": null, "position": "7.00;961.00", "size": "217;15", "children": [{"name": null, "role": "AXGroup", "description": null, "role_description": "group", "value": null, "position": "7.00;961.00", "size": "217;15", "children": [{"name": null, "role": "AXDisclosureTriangle", "description": null, "role_description": "disclosure triangle", "value": 0, "position": "9.00;961.00", "size": "12;14", "children": []}, {"name": null, "role": "AXStaticText", "description": null, "role_description": "text", "value": "Version Control (Team)", "position": "25.00;961.00", "size": "198;14", "children": []}]}]}, {"name": null, "role": "AXColumn", "description": null, "role_description": "column", "value": null, "position": "7.00;-629.00", "size": "217;1605", "children": []}]}, {"name": null, "role": "AXScrollBar", "description": null, "role_description": "scroll bar", "value": 0.0, "position": "7.00;945.00", "size": "166;16", "children": [{"name": null, "role": "AXValueIndicator", "description": null, "role_description": "value indicator", "value": 0.0, "position": "8.00;949.00", "size": "125;12", "children": []}, {"name": null, "role": "AXButton", "description": null, "role_description": "increment arrow button", "value": null, "position": "7.00;945.00", "size": "0;0", "children": []}, {"name": null, "role": "AXButton", "description": null, "role_description": "decrement arrow button", "value": null, "position": "7.00;945.00", "size": "0;0", "children": []}, {"name": null, "role": "AXButton", "description": null, "role_description": "increment page button", "value": null, "position": "133.50;949.00", "size": "40;12", "children": []}, {"name": null, "role": "AXButton", "description": null, "role_description": "decrement page button", "value": null, "position": "7.00;949.00", "size": "1;12", "children": []}]}, {"name": null, "role": "AXScrollBar", "description": null, "role_description": "scroll bar", "value": 0.9786628733997155, "position": "157.00;59.00", "size": "16;902", "children": [{"name": null, "role": "AXValueIndicator", "description": null, "role_description": "value indicator", "value": 0.9786628733997155, "position": "161.00;446.00", "size": "12;506", "children": []}, {"name": null, "role": "AXButton", "description": null, "role_description": "increment arrow button", "value": null, "position": "157.00;59.00", "size": "0;0", "children": []}, {"name": null, "role": "AXButton", "description": null, "role_description": "decrement arrow button", "value": null, "position": "157.00;59.00", "size": "0;0", "children": []}, {"name": null, "role": "AXButton", "description": null, "role_description": "increment page button", "value": null, "position": "161.00;952.00", "size": "12;9", "children": []}, {"name": null, "role": "AXButton", "description": null, "role_description": "decrement page button", "value": null, "position": "161.00;59.00", "size": "12;386", "children": []}]}]}, {"name": "type_filter_text", "role": "AXTextField", "description": null, "role_description": "search text field", "value": "", "position": "7.00;35.00", "size": "166;19", "children": []}, {"name": null, "role": "AXButton", "description": null, "role_description": "close button", "value": null, "position": "7.00;6.00", "size": "14;16", "children": []}, {"name": null, "role": "AXButton", "description": null, "role_description": "zoom button", "value": null, "position": "47.00;6.00", "size": "14;16", "children": [{"name": null, "role": "AXGroup", "description": null, "role_description": "group", "value": null, "position": "47.00;6.00", "size": "14;16", "children": [{"name": null, "role": "AXGroup", "description": null, "role_description": "group", "value": null, "position": "47.00;6.00", "size": "14;16", "children": []}]}]}, {"name": null, "role": "AXButton", "description": null, "role_description": "minimize button", "value": null, "position": "27.00;6.00", "size": "14;16", "children": []}, {"name": null, "role": "AXStaticText", "description": null, "role_description": "text", "value": "Preferences", "position": "558.00;5.00", "size": "83;16", "children": []}]}